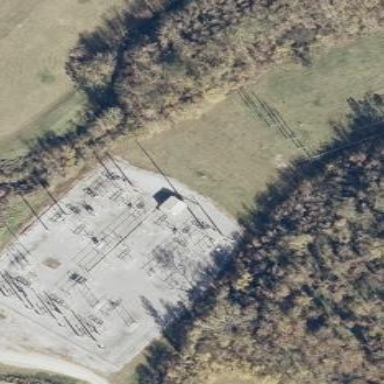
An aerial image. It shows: Power substation with fence around it. The substation is used for switching.